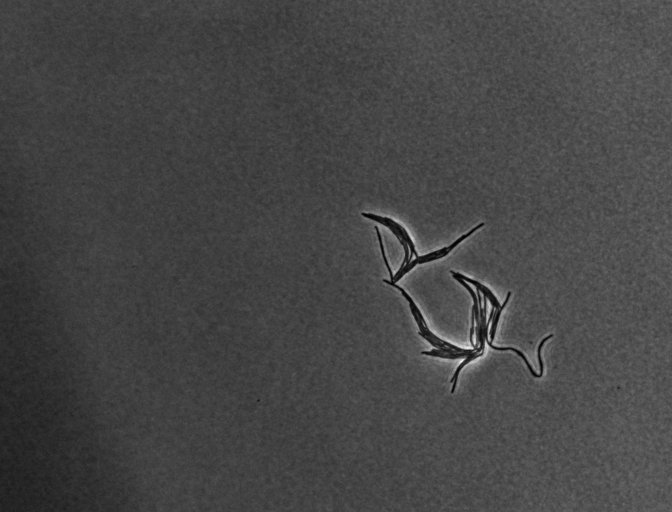
Phase contrast microscopy, 20x objective, 3 h incubation